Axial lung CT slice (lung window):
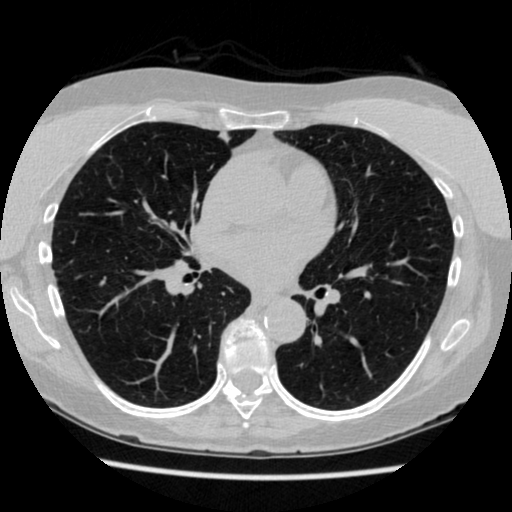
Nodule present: no